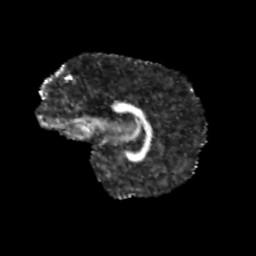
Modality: FA
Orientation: sagittal
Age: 9
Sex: female
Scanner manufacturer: siemens
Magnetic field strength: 3 T
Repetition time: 3.8 s
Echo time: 0.07 s